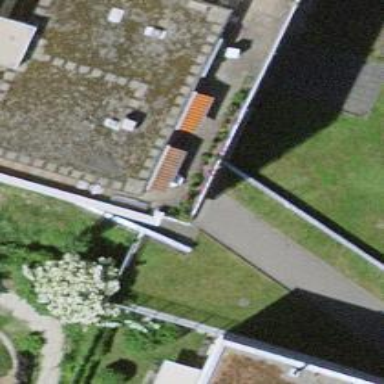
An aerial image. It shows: Footway that passes through building tunnel.